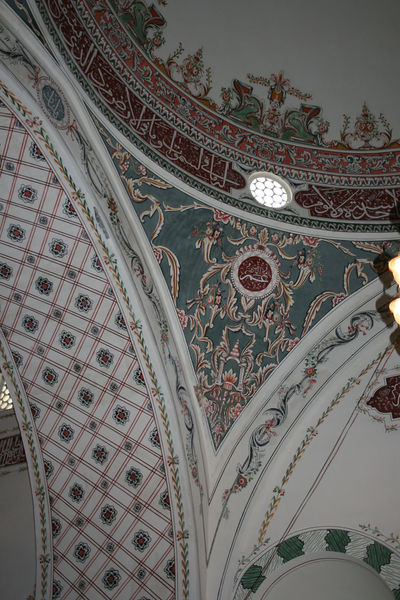
Titel: Dschumaja Dschamija
Institution: Plovdiv
Schlagwörter: blau, weiß, grün, blumen, fenster, türkis, rot, karo, malerei, muster, ornament, wand, barock, kirche, decke, rund, schrift, ecke, bogen, farbe, kuppel, inschrift, verzierung, stuck, gewölbe, moschee, orientalisch, torbogen, deko, quadrate, arabisch, fresken, fresko, baptisterium, pendentiv, pendentif, istanbul, persisch, kaligraphie, emaille, sofia, hagia